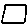
Label: square